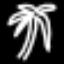
Label: palm tree